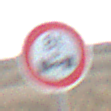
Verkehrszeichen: TatsaechlicheAchslast
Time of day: SunriseSunset
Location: Outdoor (RoadRail)
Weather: PartlyCloudy
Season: NotSpecified
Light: Natural